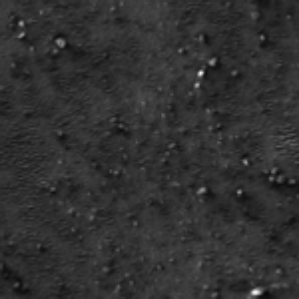
Label: frost